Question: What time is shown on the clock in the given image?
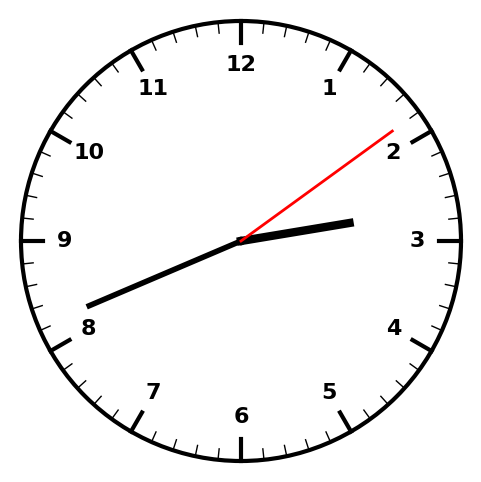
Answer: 02:41:09